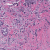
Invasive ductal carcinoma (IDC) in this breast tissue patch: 1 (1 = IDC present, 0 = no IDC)